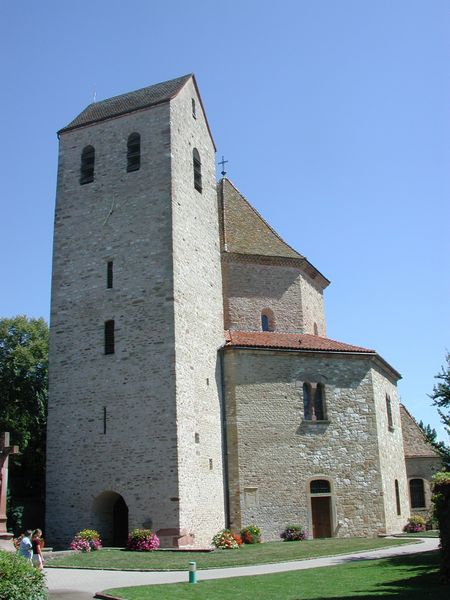
Titel: Ottmarsheim, ehemalige Nonnenklosterkirche
Standort: Ottmarsheim, Abteikirche (EU - F)
Schlagwörter: baum, blau, gestein, himmel, weiß, landschaft, menschen, blumen, fenster, tür, dach, gebäude, gras, park, rasen, weg, wiese, architektur, stein, busch, kirche, turm, garten, italien, hecke, rundbogen, zeitgenössisch, foto, kreuz, religion, münster, aussenansicht, gemäuer, romanik, kapelle, christen, christentum, romanisch, rundbogenfenster, ziegelbau, anbauten, grasfläche, wehrhaft, restauriert, portral, fensterschlitz, wehrkirche, essen-werden